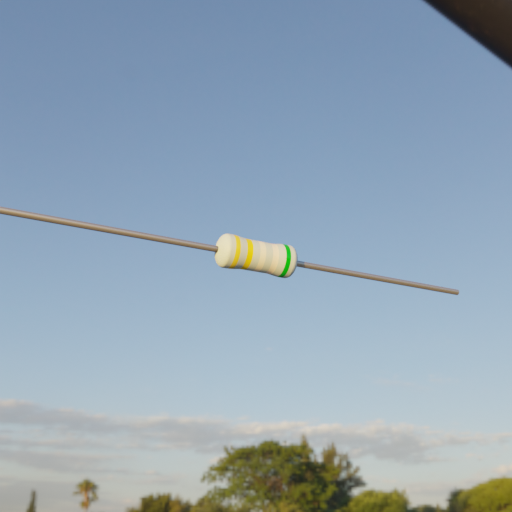
Resistor colour bands (in order): yellow, yellow, white, white, green